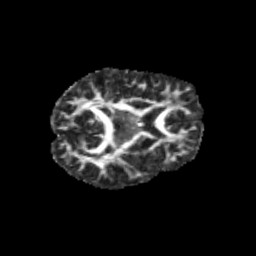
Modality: FA
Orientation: axial
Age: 11
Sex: male
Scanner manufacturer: siemens
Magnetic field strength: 3 T
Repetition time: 3.8 s
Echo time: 0.07 s